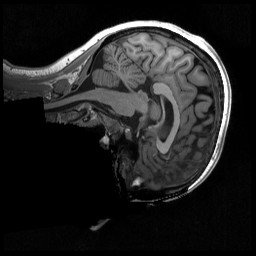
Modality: T1w
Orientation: sagittal
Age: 23
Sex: female
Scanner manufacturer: siemens
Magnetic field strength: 3 T
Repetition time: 2.3 s
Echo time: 0.00298 s